Field crop: maize
Growth stage: 1
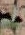
Species: datura